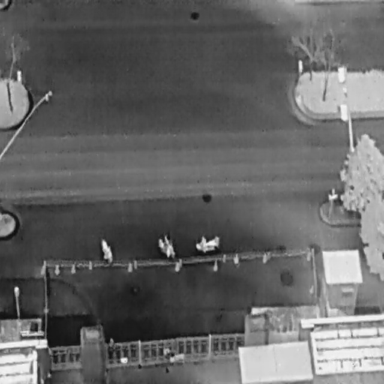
There is a Person in the infrared image.